Question: How to add gauge or progress bar to ObjectListView in wxPython?
You can see "Upload Status" column need to be with gauge or progress bar.

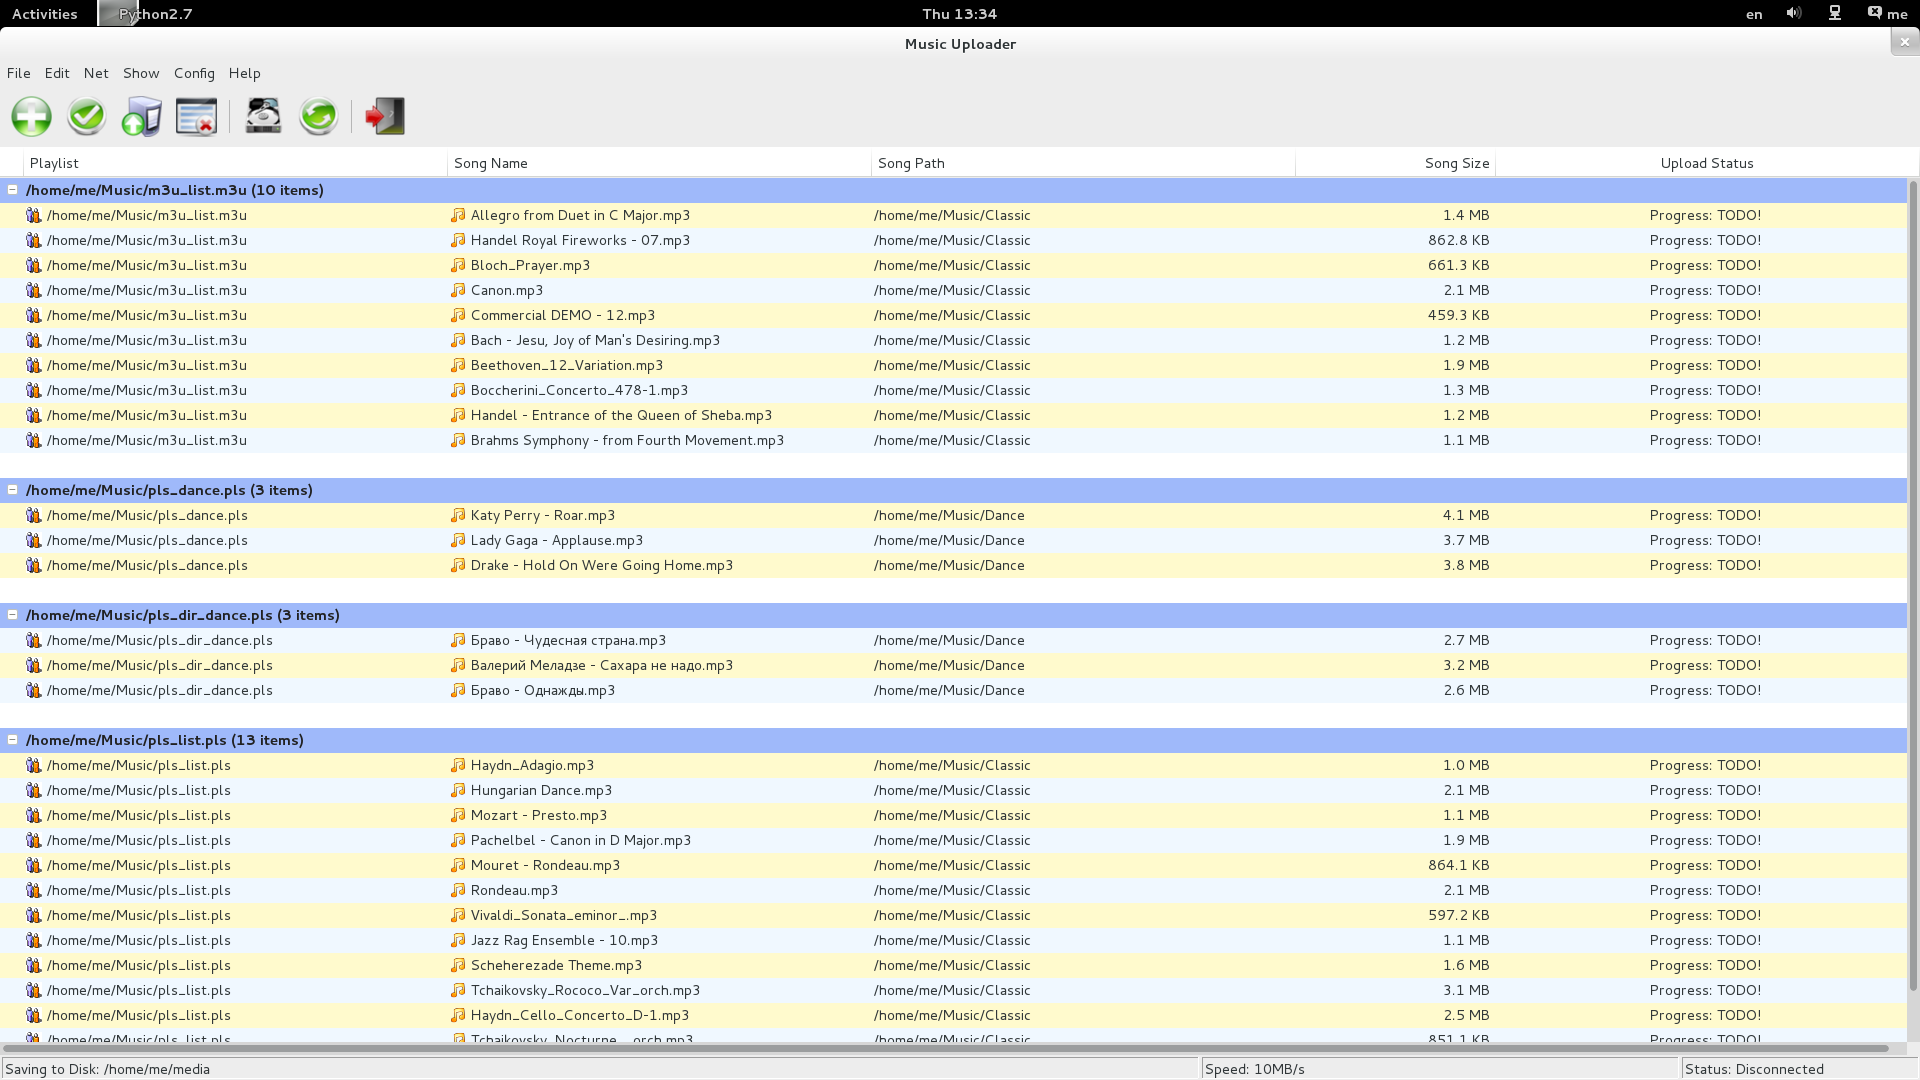
Answer: If you are creating a download-type manager application and want to show the progress of each item in the ListCtrl, then I would recommend the UltimateListCtrl. It is a widget written in pure Python and the wxPython demo for it already shows an example of how to add a progress bar to it.
The ObjectListView is a wrapper of the wx.ListCtrl. I don't believe the ListCtrl supports adding other widgets to it very easily. You would probably have to create a custom widget that is a combination of the two if you decided you didn't want to use the UltimateListCtrl.